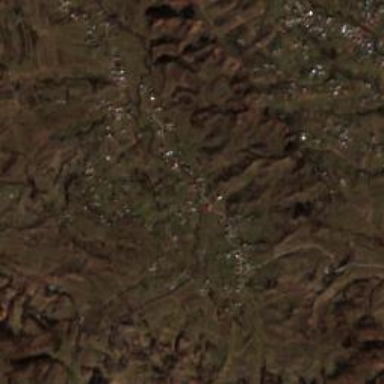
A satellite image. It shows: Village.